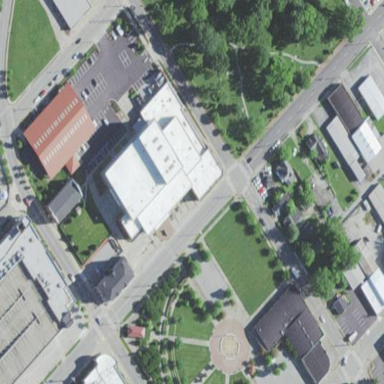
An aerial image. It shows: There is theatre building.